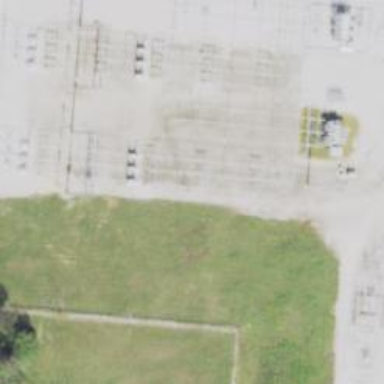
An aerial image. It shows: Switch for power supply.